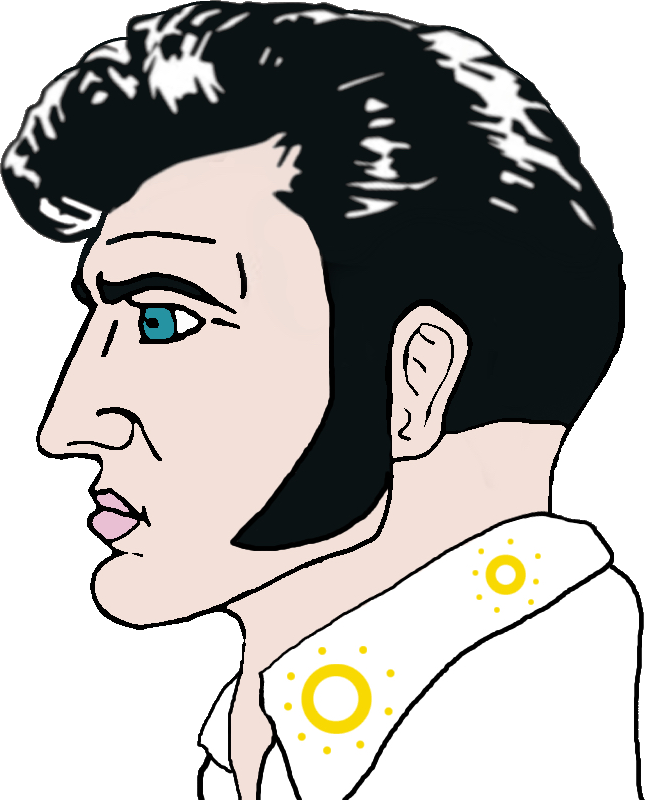
Label: 4_Yes_Chad